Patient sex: M
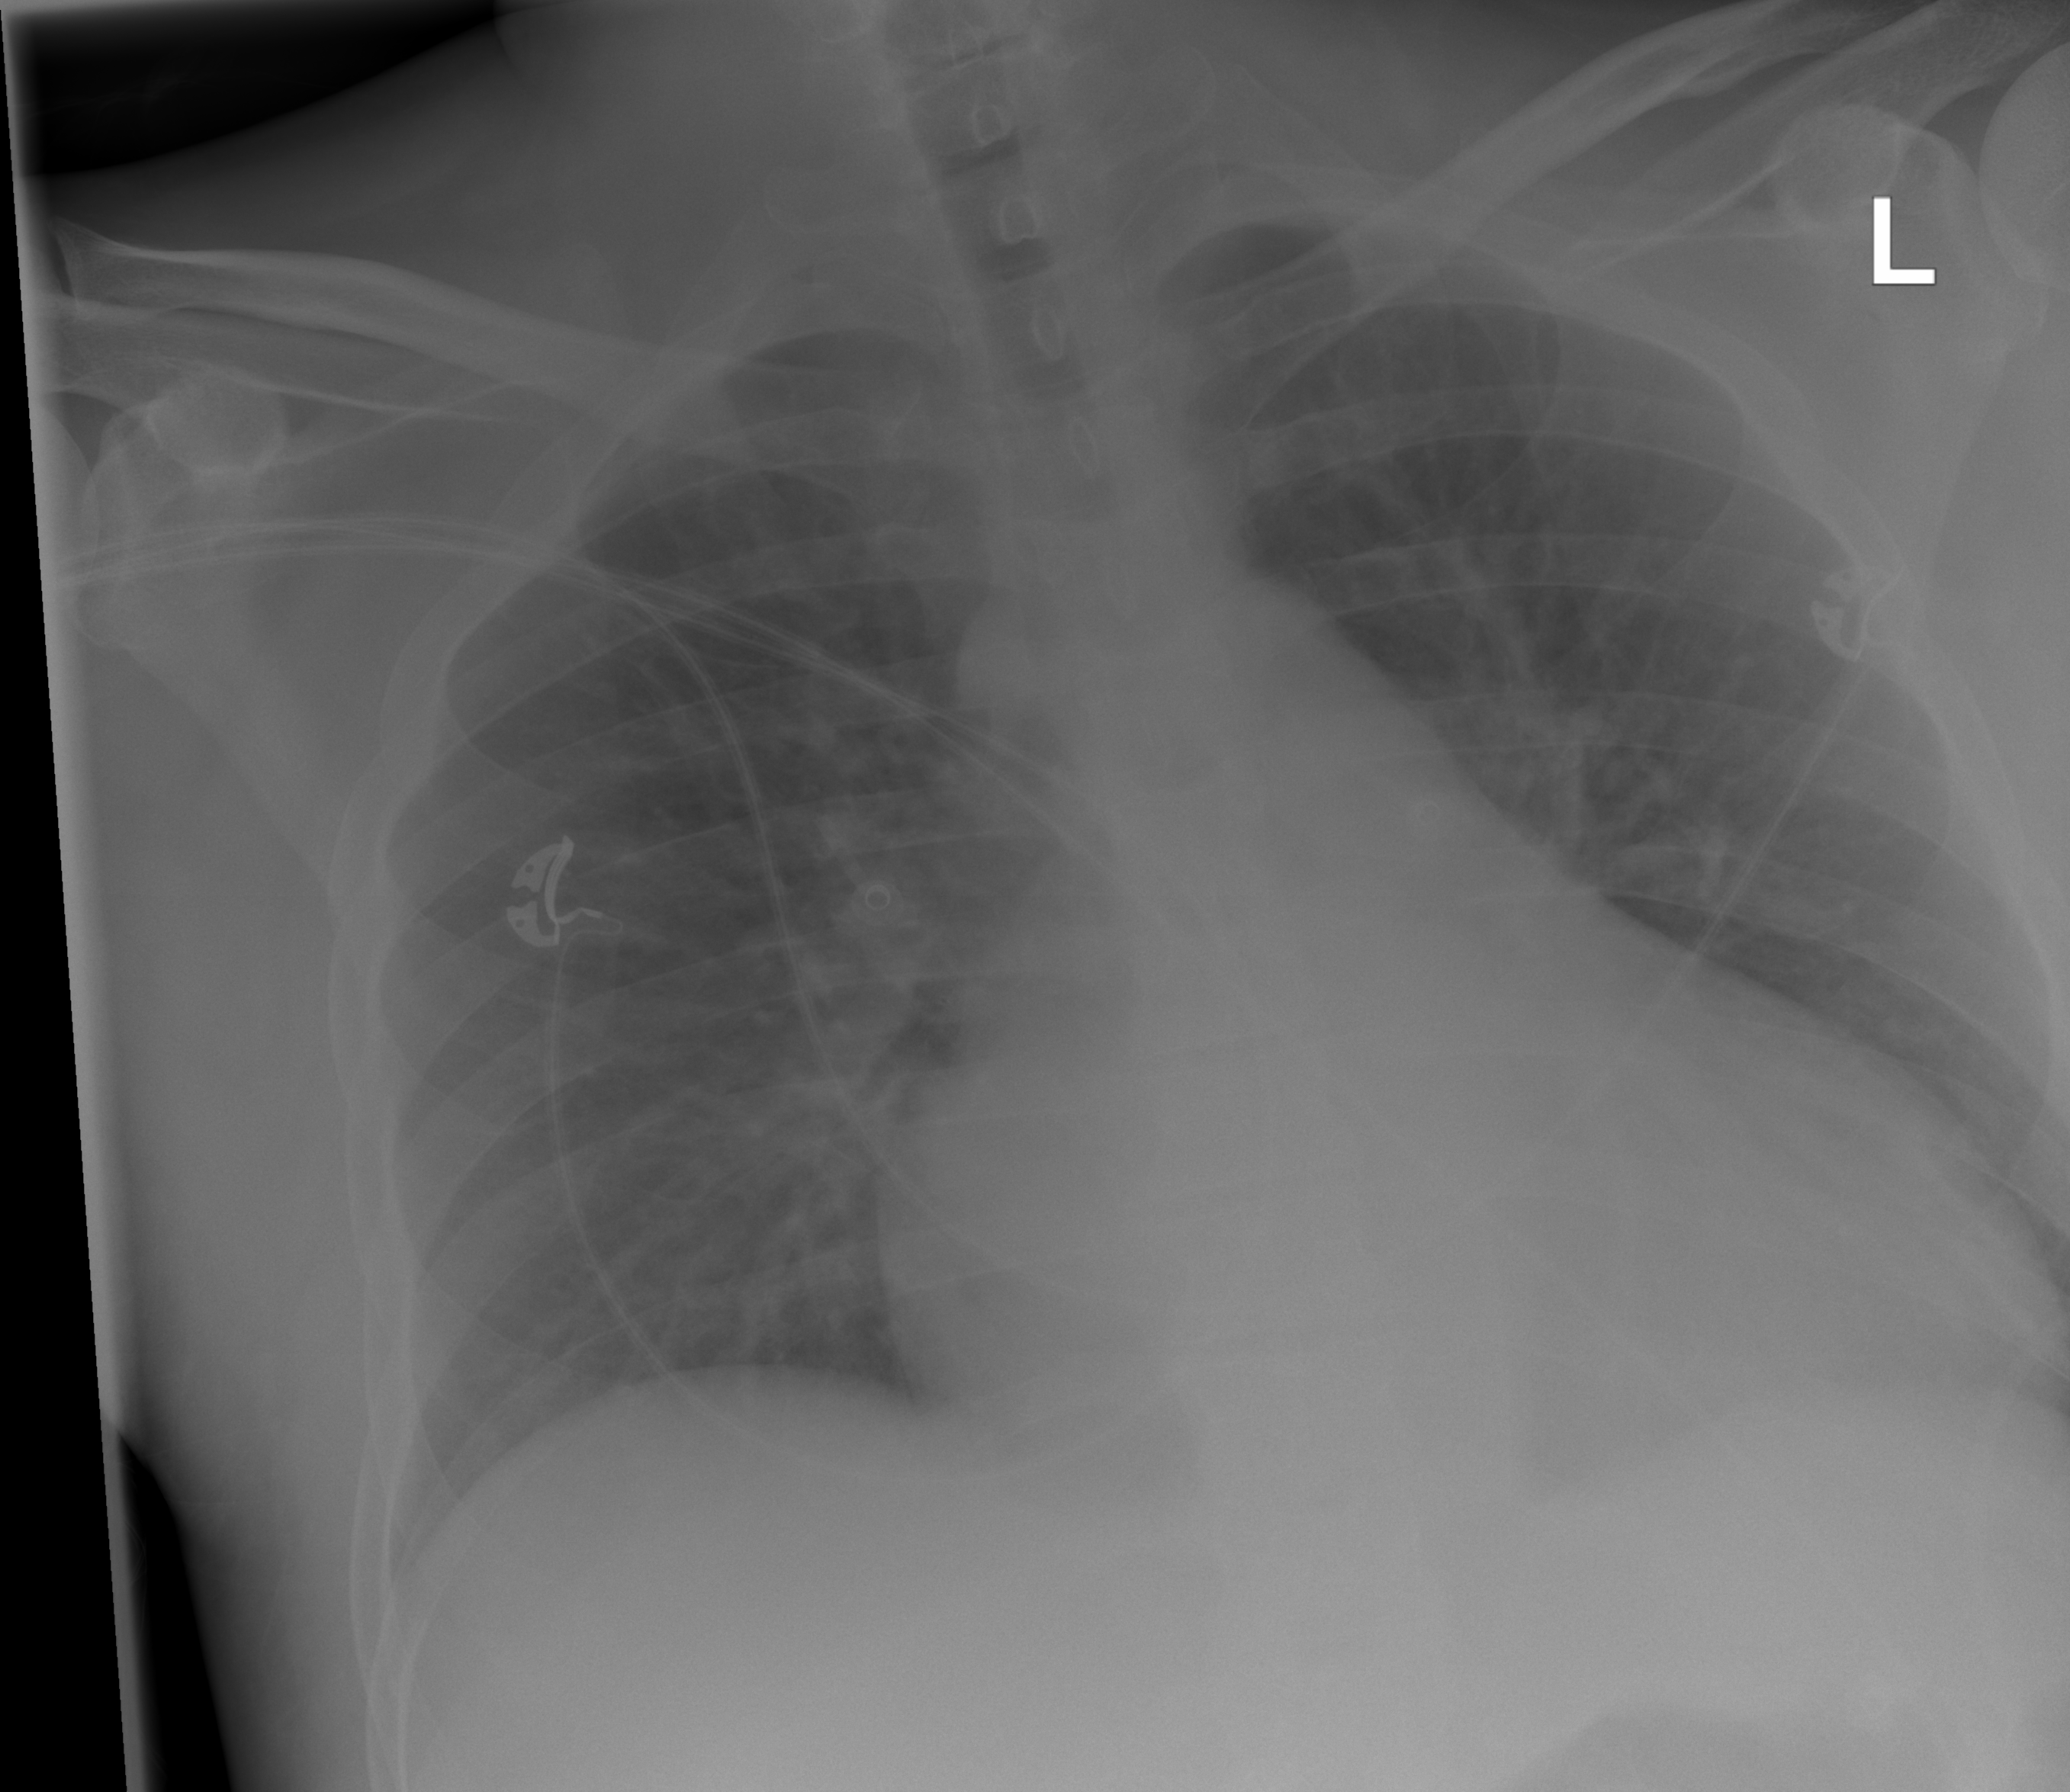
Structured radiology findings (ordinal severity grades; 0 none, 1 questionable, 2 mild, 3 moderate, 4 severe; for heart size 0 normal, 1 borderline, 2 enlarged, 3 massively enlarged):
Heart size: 3
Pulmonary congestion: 2
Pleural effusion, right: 0
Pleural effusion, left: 0
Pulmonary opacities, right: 0
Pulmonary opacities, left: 0
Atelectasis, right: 0
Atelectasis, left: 0